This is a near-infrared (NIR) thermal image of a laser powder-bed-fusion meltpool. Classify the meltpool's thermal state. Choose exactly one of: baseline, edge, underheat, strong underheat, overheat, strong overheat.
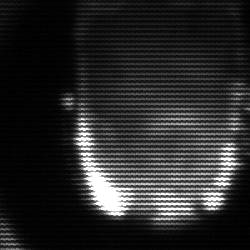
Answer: baseline